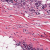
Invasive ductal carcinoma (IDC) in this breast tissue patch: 0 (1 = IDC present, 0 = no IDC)